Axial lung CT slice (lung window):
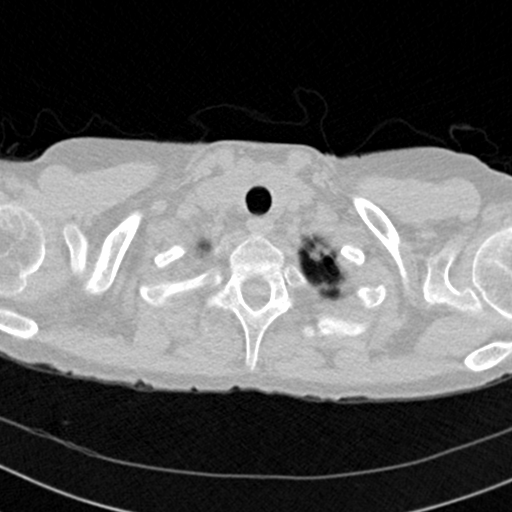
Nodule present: no